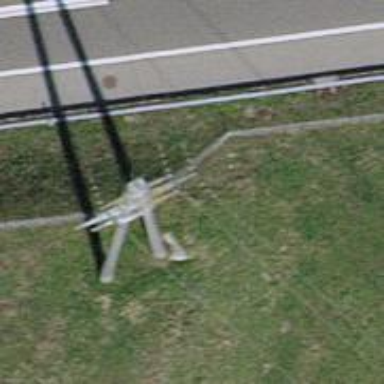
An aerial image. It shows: Power line with three cables.